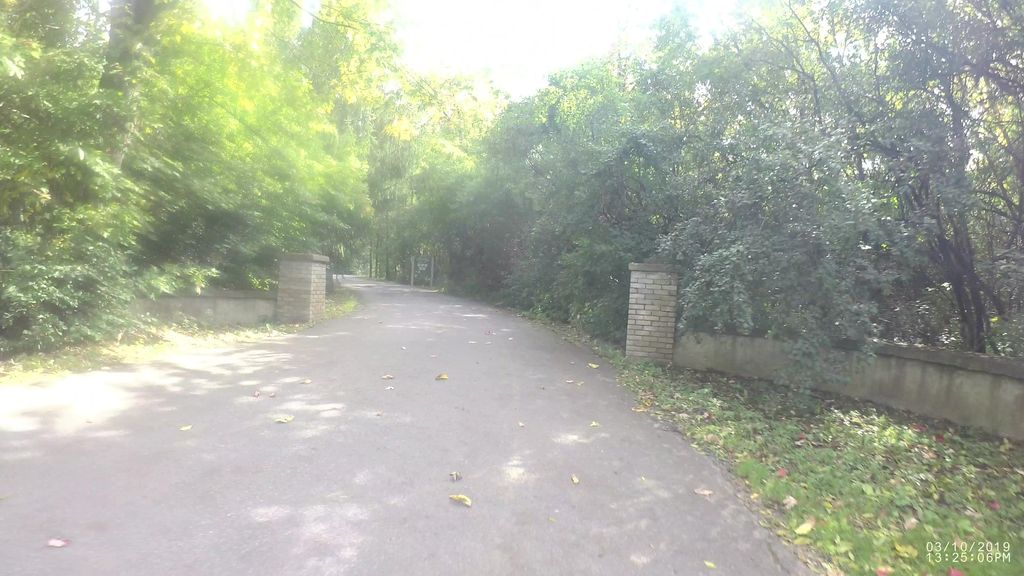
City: montreal